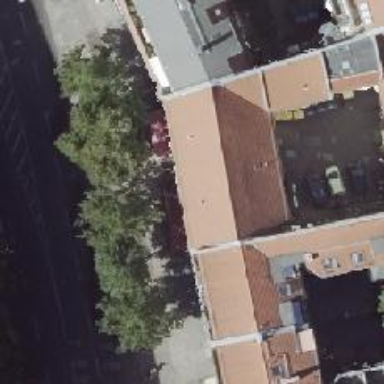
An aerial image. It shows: Café.